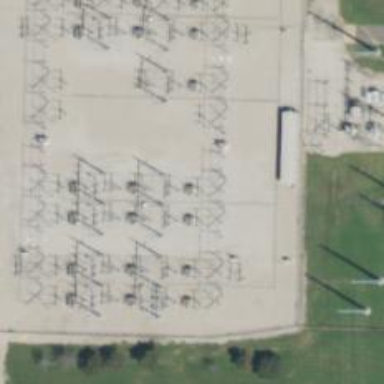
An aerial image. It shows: Switch for power supply.